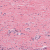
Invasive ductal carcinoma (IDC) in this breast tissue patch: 0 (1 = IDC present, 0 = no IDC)